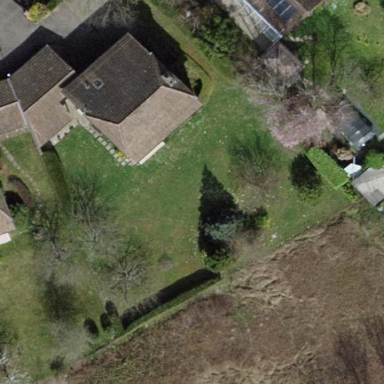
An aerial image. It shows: Garden surrounded by fence.